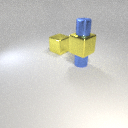
large yellow metal cube below small blue metal cylinder